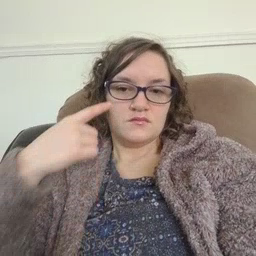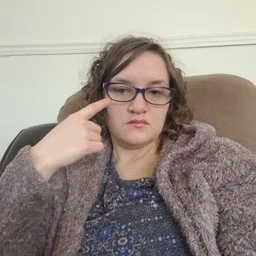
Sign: eye